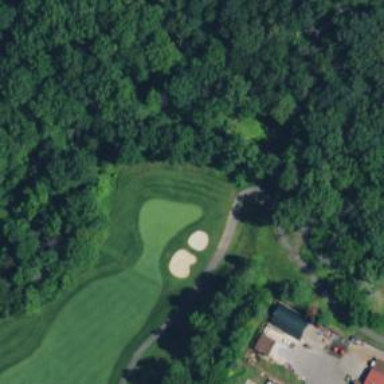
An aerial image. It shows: View of golf hole.